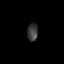
Tissue: lung
Cell type: Fibroblasts
Senescence score: 0.5921
Nuclear area (px): 184
Mean DAPI intensity: 59.522